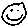
Label: smiley face